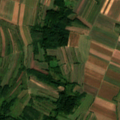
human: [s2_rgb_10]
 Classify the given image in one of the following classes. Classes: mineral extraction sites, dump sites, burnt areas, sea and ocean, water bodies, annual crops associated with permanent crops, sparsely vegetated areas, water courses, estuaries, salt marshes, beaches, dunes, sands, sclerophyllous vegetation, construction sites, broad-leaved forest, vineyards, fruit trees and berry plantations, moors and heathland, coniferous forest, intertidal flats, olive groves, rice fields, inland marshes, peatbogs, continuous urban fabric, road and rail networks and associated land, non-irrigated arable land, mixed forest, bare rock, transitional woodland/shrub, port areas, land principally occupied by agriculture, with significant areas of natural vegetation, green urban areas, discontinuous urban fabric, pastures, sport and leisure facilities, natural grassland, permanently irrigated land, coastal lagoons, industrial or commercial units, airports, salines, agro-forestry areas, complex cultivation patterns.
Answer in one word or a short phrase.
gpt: non-irrigated arable land, land principally occupied by agriculture, with significant areas of natural vegetation, broad-leaved forest, transitional woodland/shrub